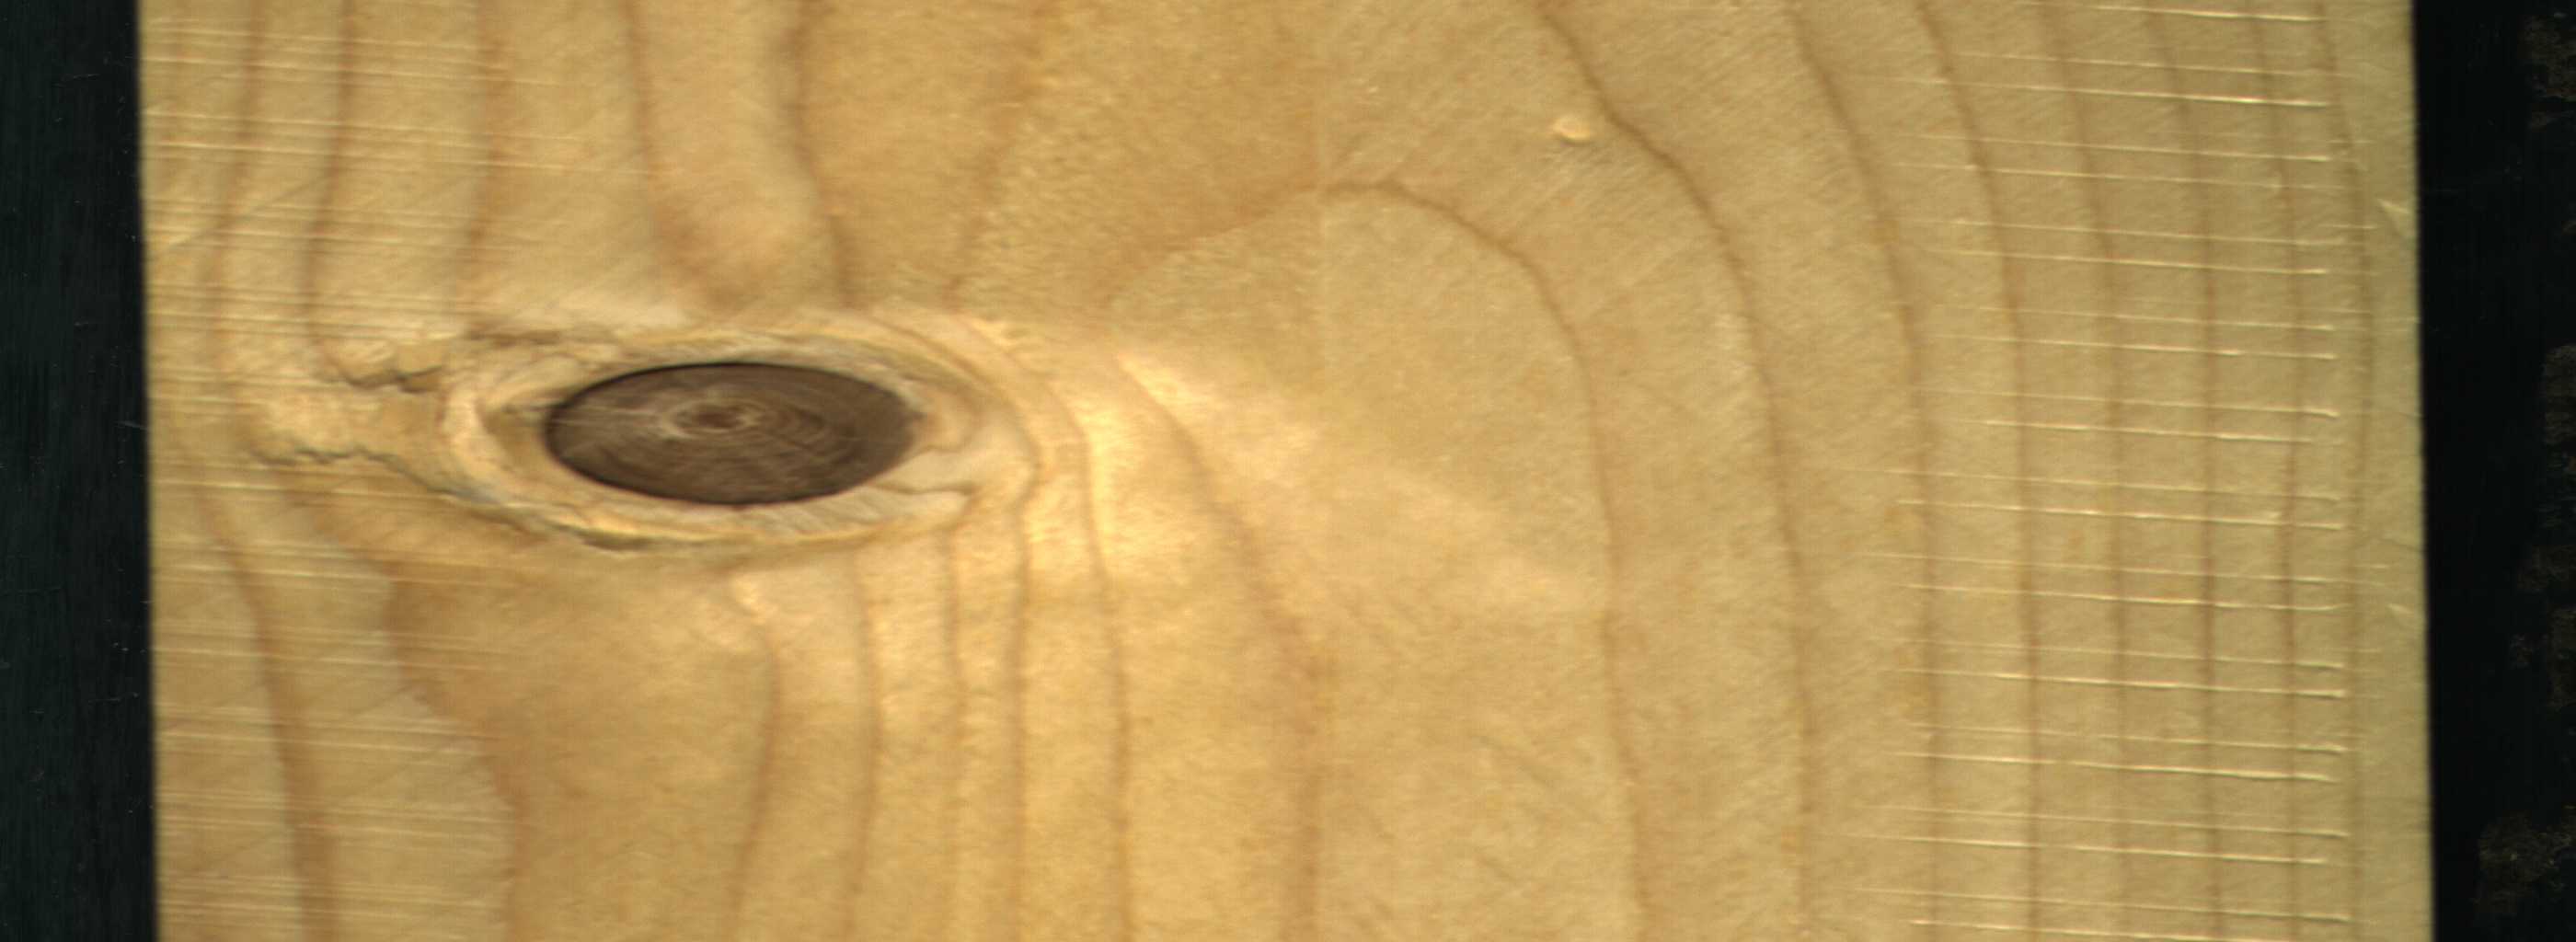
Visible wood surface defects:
Dead_Knot